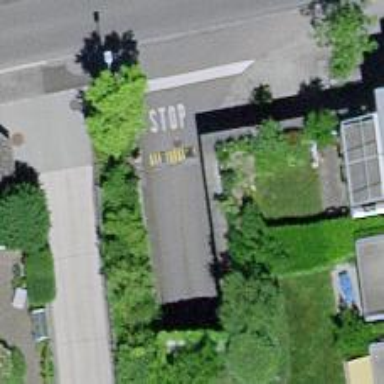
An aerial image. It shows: Bump for traffic calming.